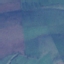
Land use / land cover class: Pasture